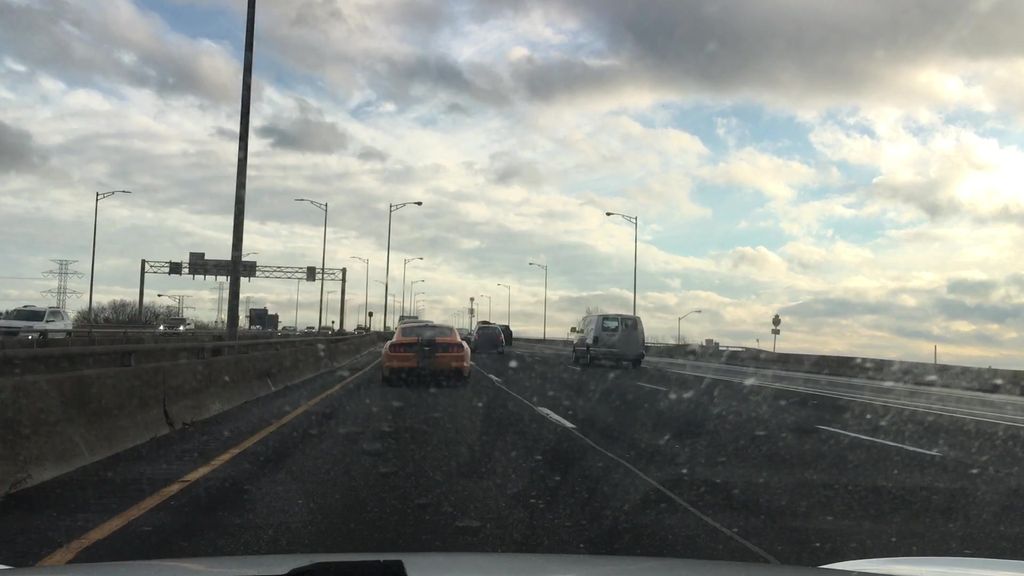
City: hamilton